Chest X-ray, AP view. Patient: 32 years old, sex F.
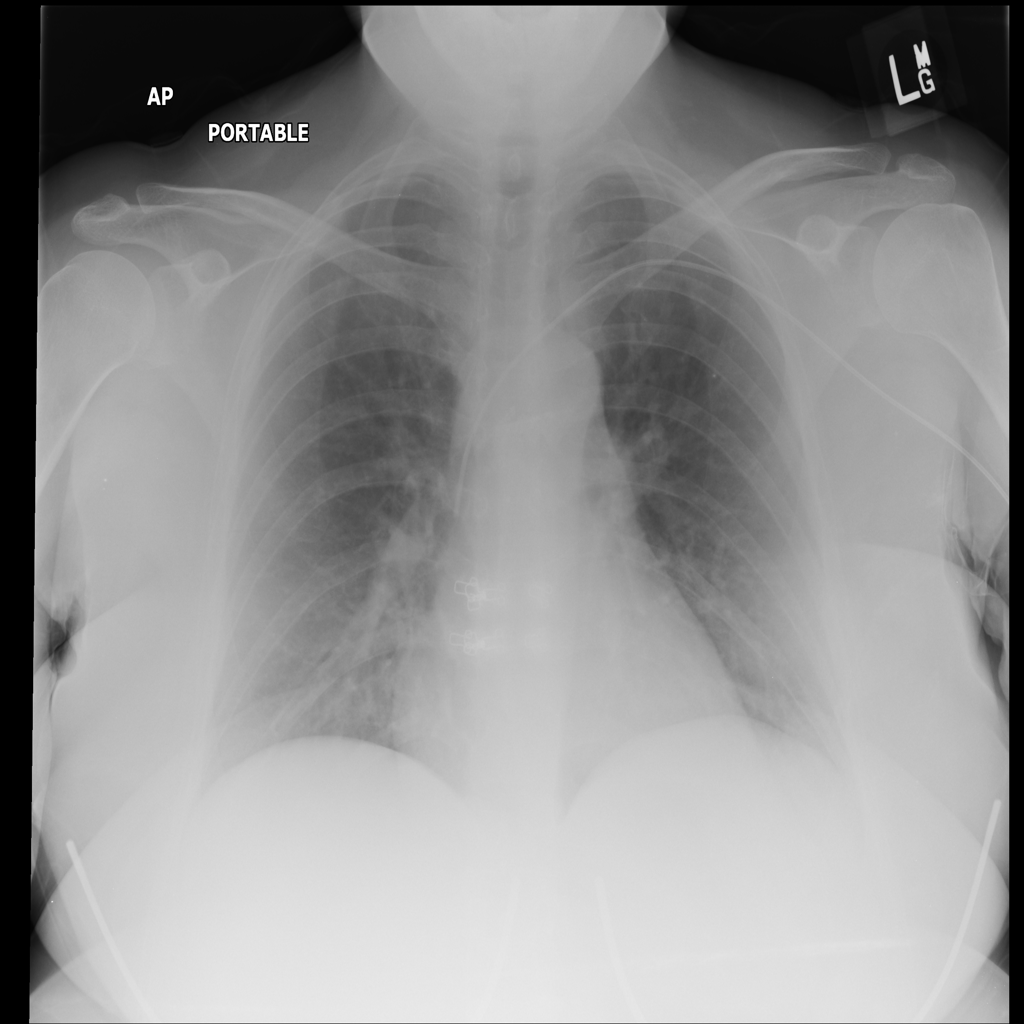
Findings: Infiltration